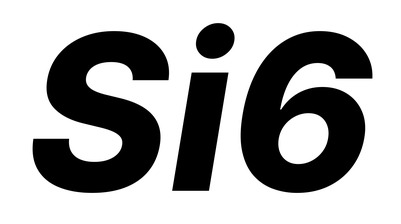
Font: Inter-Italic_ExtraBold_Italic